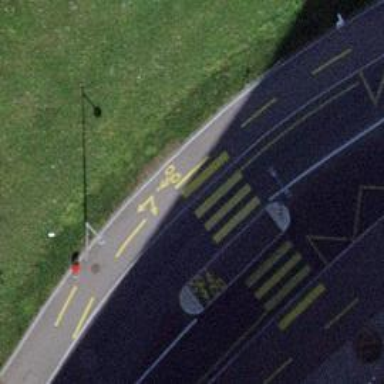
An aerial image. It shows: Uncontrolled crossing with pedestrian island.